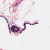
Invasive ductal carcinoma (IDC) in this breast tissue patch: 0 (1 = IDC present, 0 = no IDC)